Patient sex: M
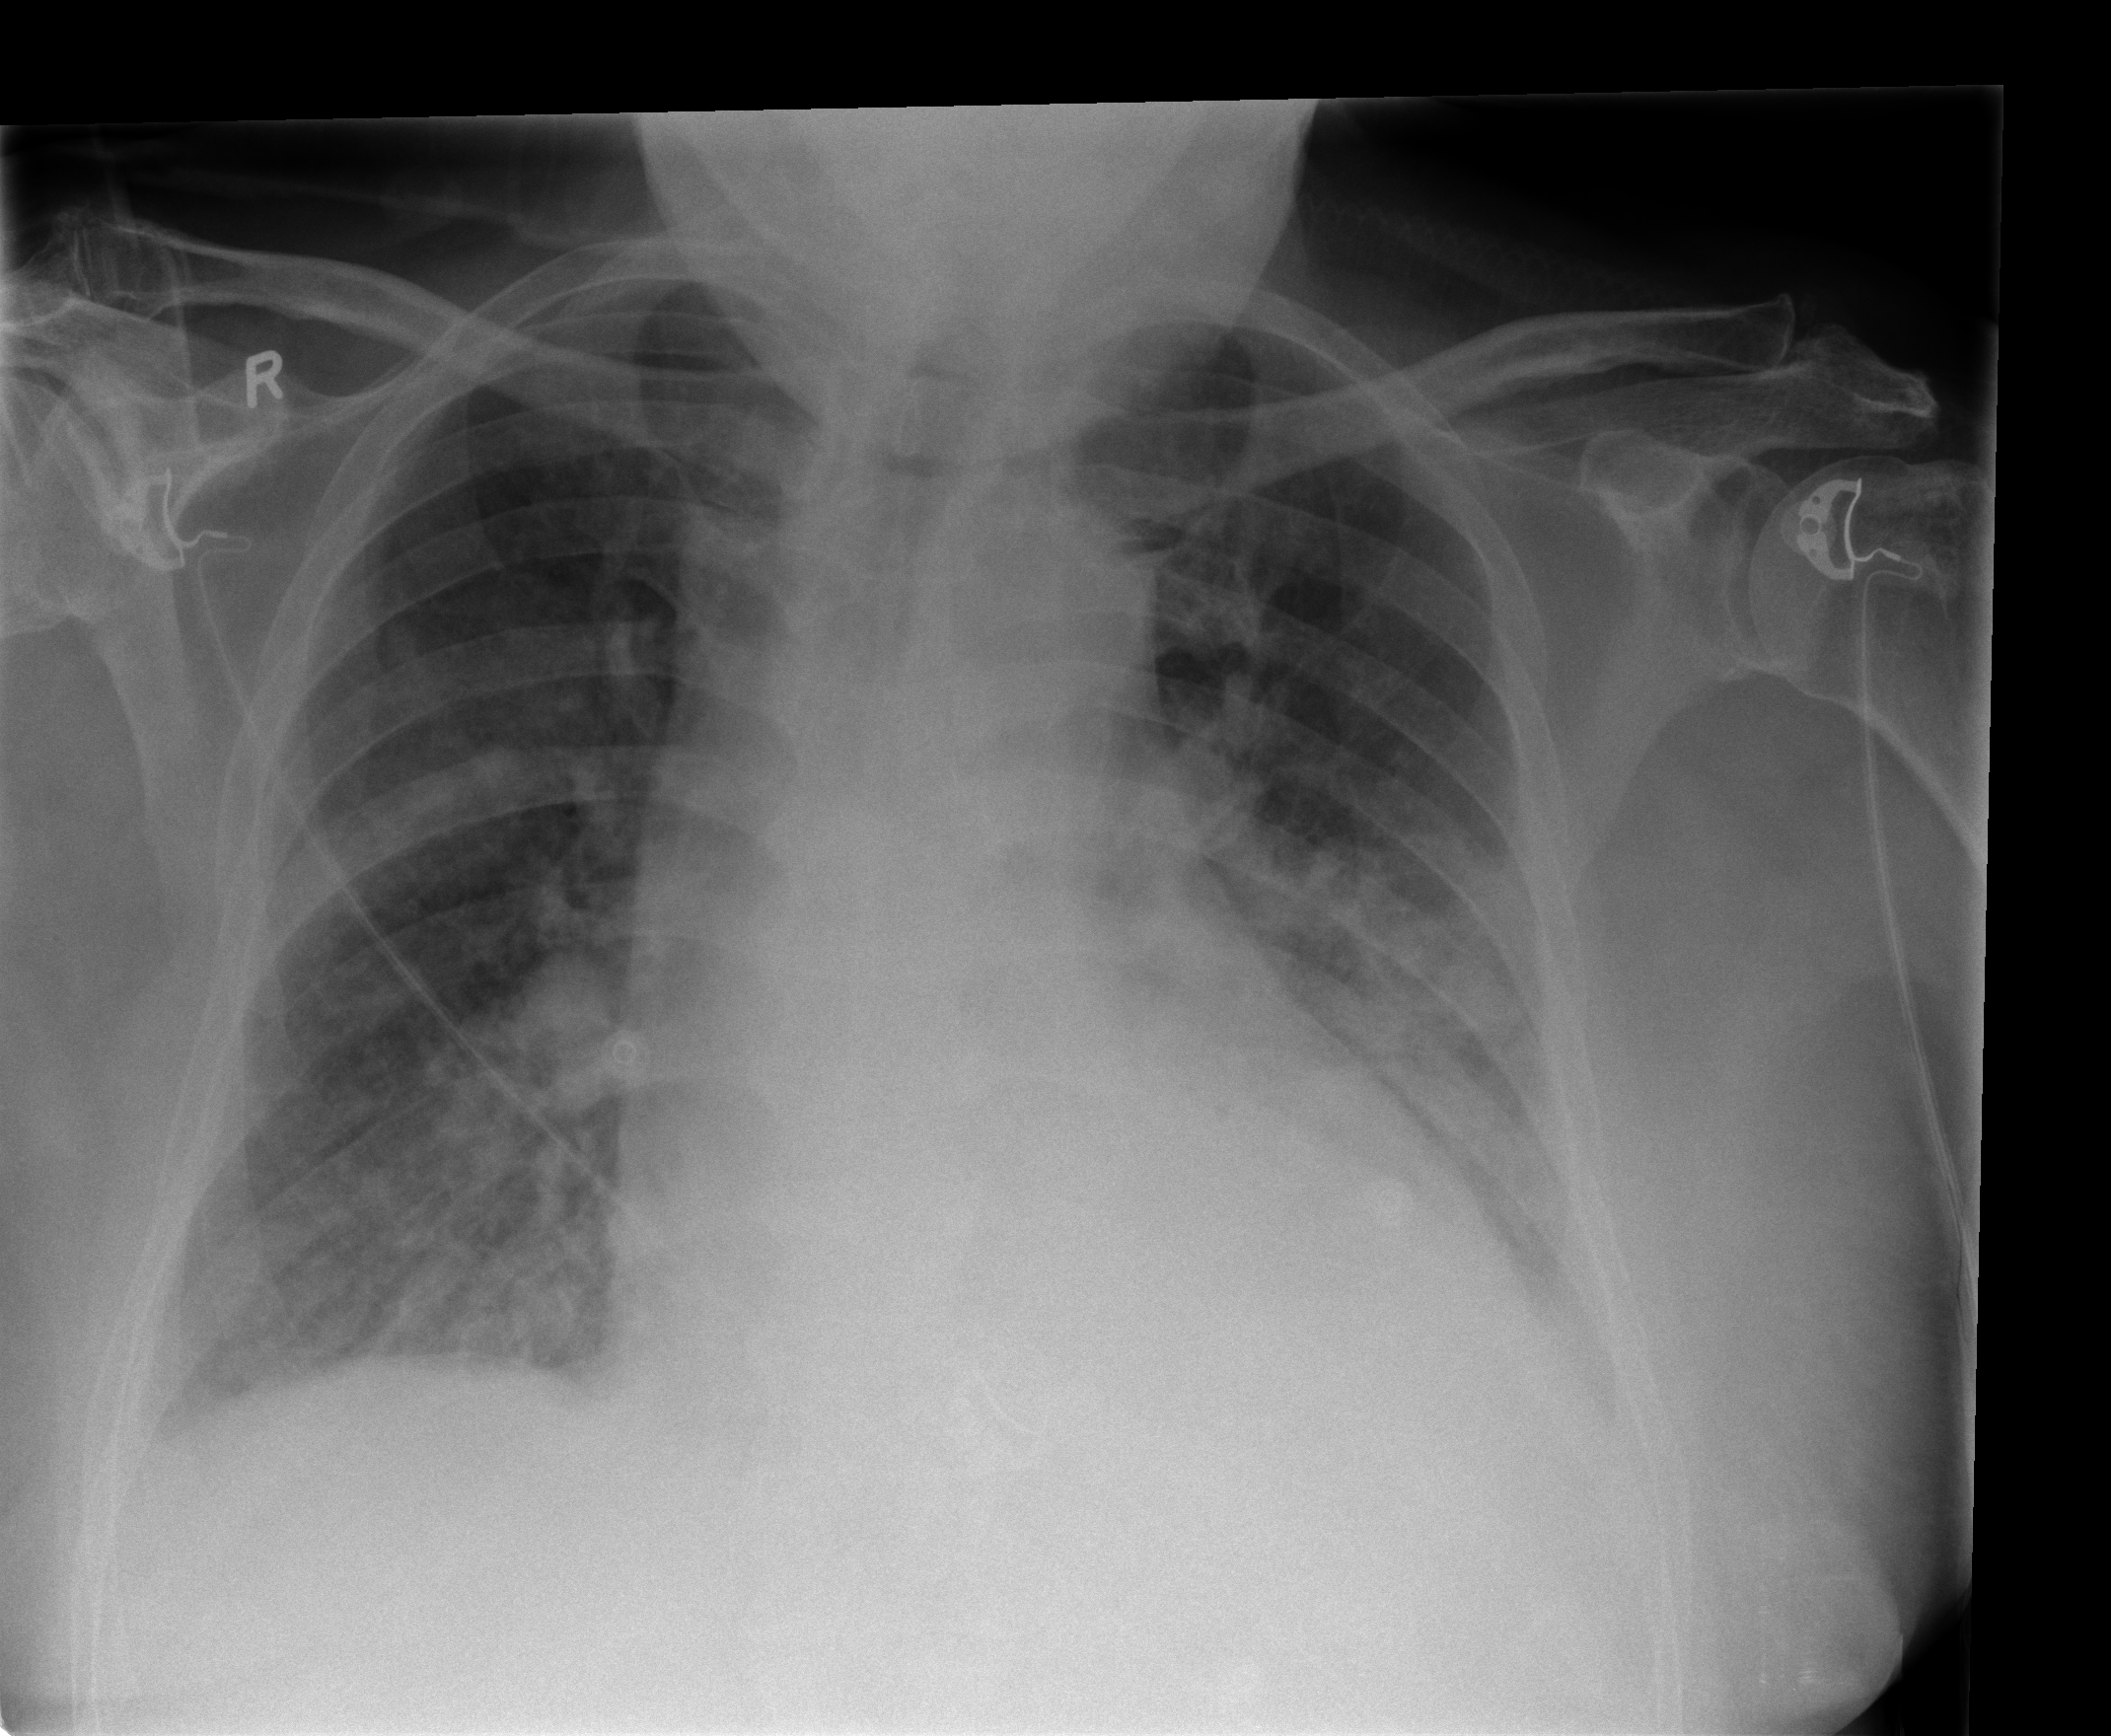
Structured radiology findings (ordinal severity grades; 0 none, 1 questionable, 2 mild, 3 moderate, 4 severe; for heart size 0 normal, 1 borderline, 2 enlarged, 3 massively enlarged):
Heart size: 2
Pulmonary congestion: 2
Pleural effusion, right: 1
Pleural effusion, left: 1
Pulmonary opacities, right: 1
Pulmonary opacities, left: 2
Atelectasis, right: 2
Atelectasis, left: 2